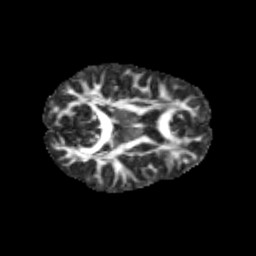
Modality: FA
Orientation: axial
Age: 9
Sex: male
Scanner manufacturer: siemens
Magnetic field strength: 3 T
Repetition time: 3.8 s
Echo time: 0.07 s